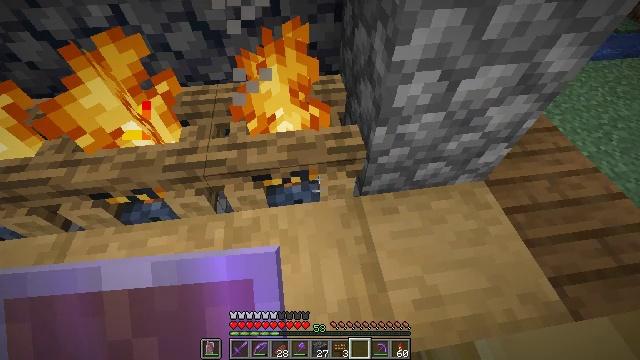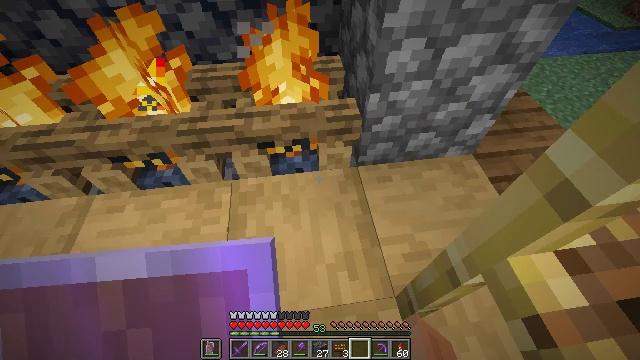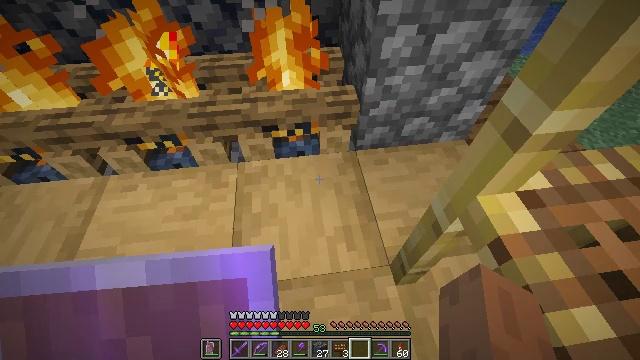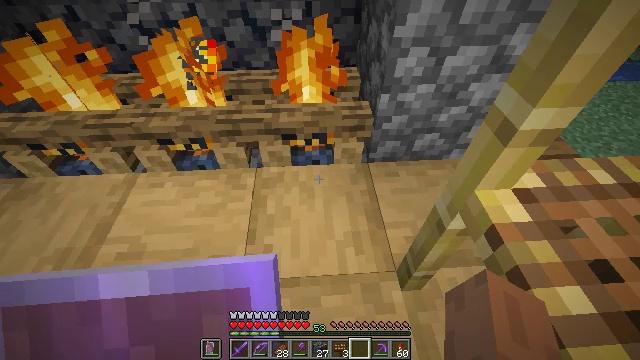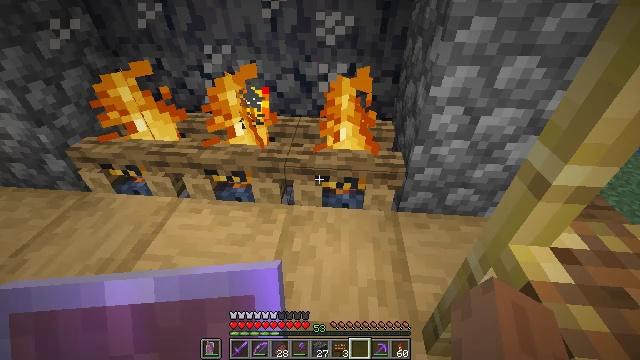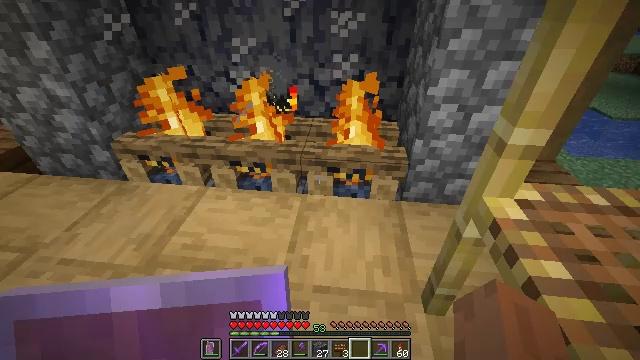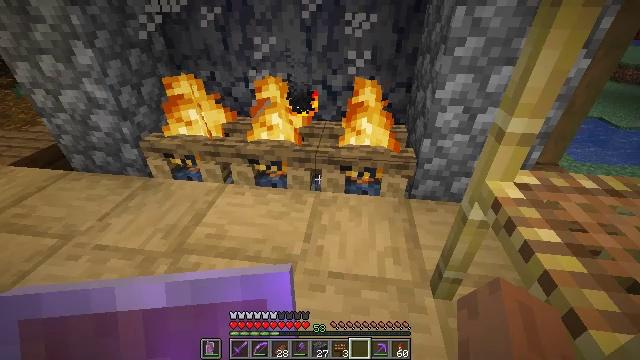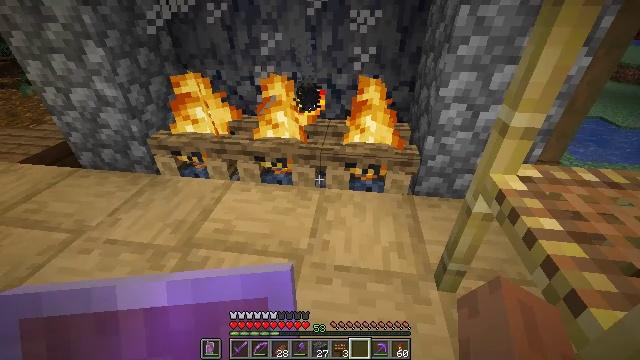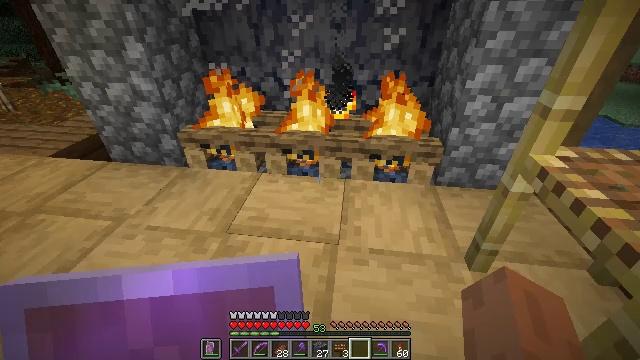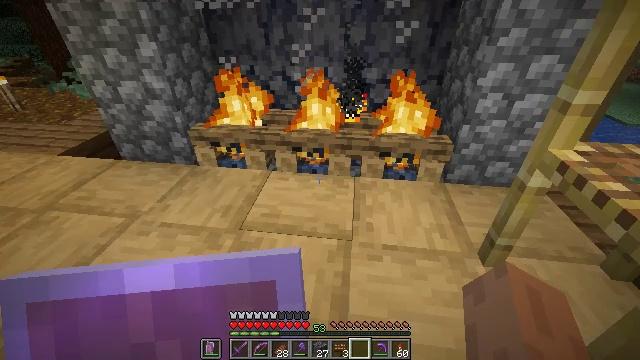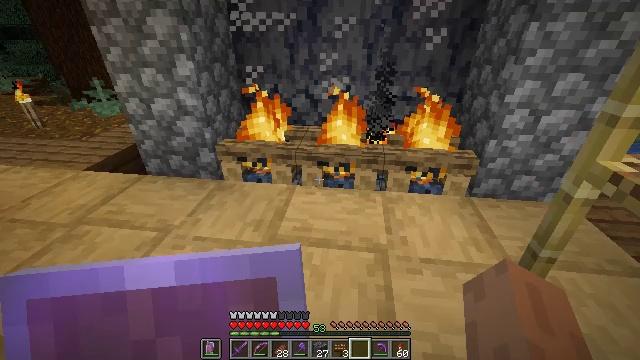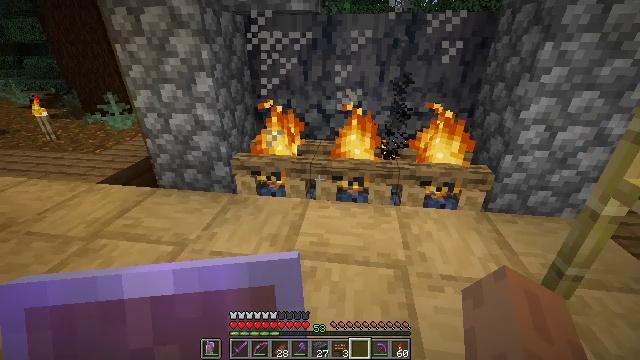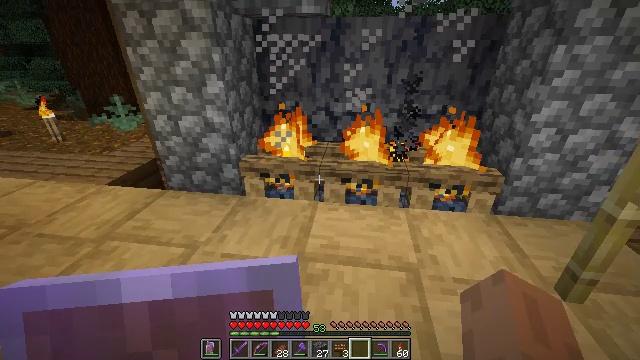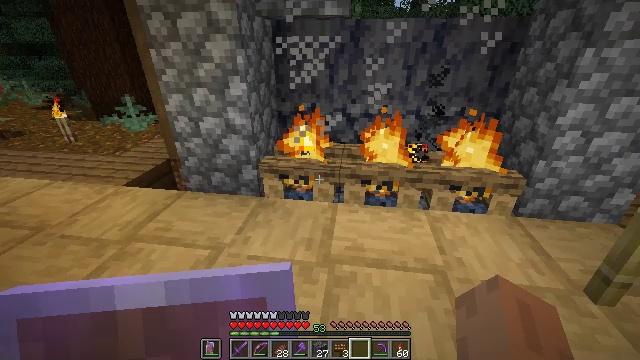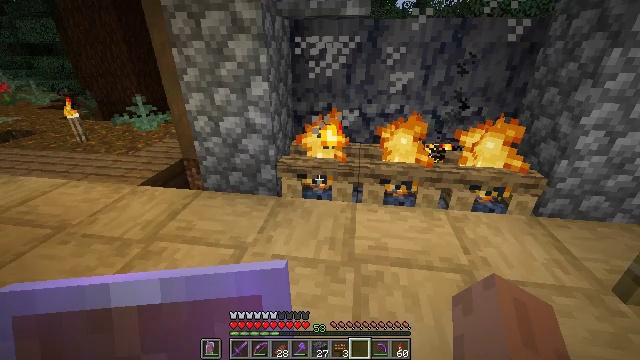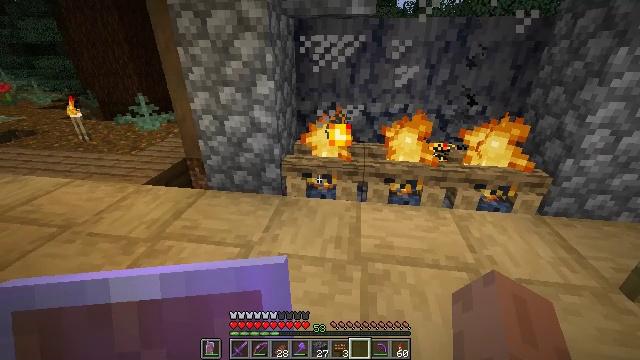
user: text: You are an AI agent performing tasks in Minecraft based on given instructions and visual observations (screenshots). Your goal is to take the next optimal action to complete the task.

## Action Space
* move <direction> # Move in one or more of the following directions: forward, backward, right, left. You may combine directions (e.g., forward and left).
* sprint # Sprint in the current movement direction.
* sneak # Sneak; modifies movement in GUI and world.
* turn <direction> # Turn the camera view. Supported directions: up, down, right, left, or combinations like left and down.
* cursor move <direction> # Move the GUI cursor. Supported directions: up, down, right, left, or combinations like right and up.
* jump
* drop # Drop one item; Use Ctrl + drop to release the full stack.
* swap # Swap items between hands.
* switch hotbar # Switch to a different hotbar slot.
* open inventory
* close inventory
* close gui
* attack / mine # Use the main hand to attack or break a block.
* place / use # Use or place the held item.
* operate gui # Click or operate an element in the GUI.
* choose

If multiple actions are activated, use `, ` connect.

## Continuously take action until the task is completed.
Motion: motion action
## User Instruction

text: Destroy the campfire carefully.
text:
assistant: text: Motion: move back
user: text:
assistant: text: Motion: move back
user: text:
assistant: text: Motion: move back, turn left and up
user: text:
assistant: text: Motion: move back, turn left and up
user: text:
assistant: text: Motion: move back, turn left and up
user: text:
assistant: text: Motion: move back and move left, turn left and up
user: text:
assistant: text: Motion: move left
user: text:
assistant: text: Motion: move left
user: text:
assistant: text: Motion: move left
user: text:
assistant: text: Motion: move left, turn up
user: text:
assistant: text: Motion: move left, turn up
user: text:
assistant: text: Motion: move left
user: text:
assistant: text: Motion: move left
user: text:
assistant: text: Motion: no_op
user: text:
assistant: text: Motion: no_op
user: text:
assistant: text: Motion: no_op
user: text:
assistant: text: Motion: no_op
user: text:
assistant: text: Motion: no_op
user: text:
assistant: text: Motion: no_op
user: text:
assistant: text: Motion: no_op
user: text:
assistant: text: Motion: no_op
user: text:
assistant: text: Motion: no_op
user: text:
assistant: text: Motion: move forward
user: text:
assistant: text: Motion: move forward
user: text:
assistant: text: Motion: move forward, turn right
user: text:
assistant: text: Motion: move forward, turn right
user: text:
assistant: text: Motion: move forward, turn right
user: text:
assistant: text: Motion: move forward, turn right and down
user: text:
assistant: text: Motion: move forward, turn right and down
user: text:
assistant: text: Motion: move forward, turn down